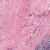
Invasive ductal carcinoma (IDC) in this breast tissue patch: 0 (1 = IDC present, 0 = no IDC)